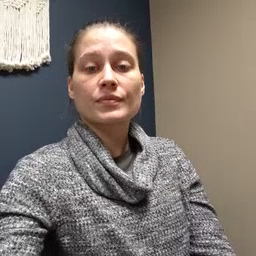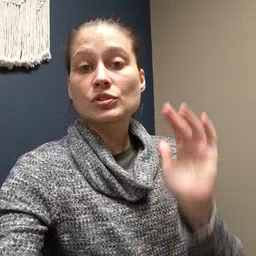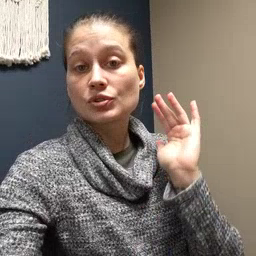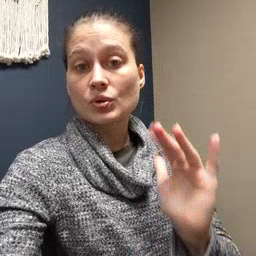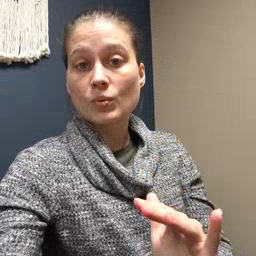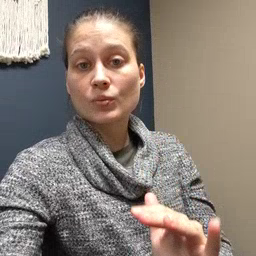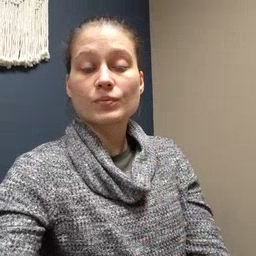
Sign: snow